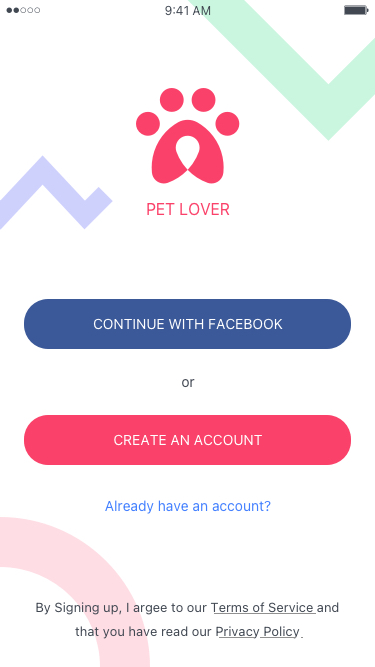
Text in this UI design:
Have Pet Lover account? Log in
By Signing up, I argee to our Terms of Service and that you have read our Privacy Policy